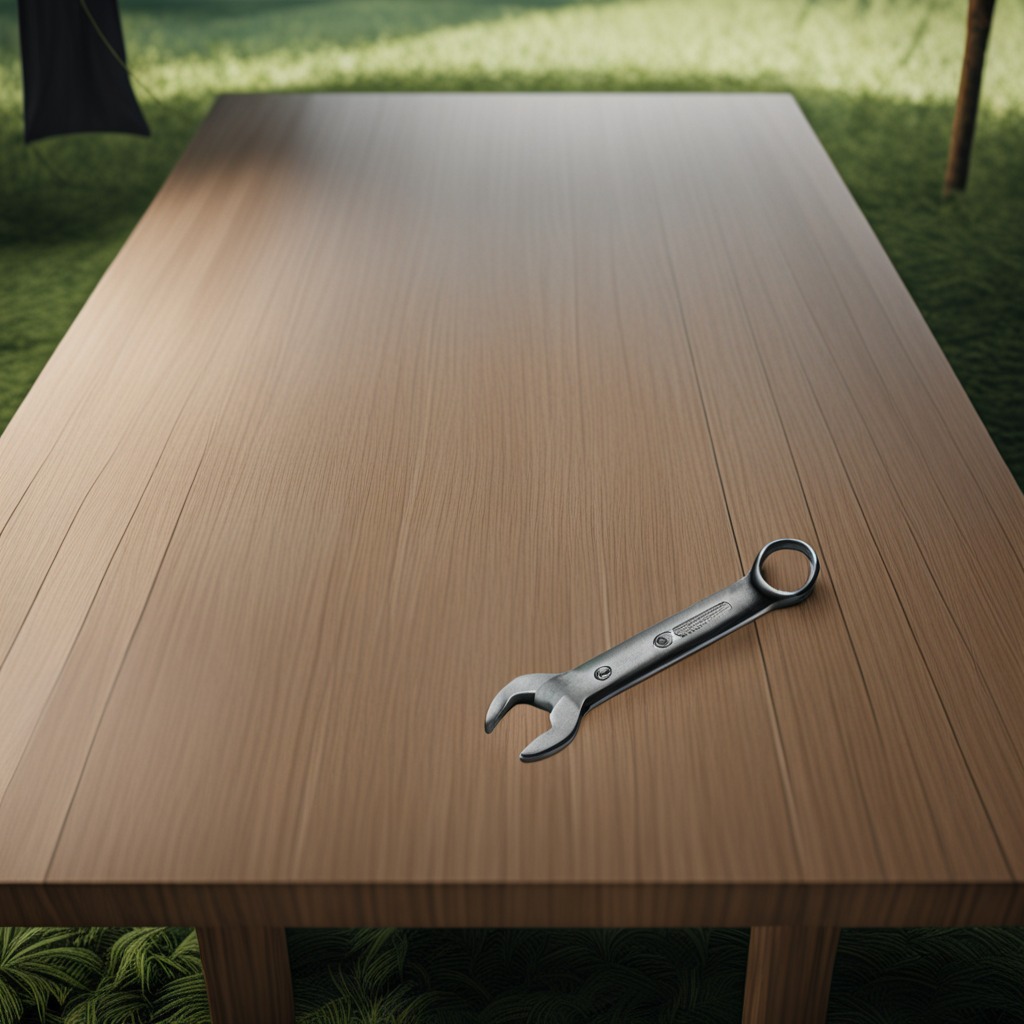
A wrench is lying on a wooden table inside a jungle field workshop tent humid ambient light worn but.